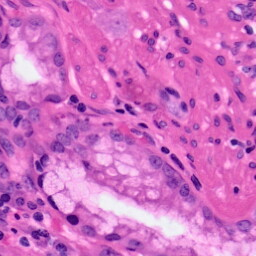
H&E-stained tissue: Pancreatic